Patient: sex M, age 59
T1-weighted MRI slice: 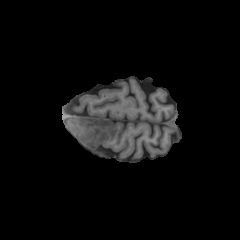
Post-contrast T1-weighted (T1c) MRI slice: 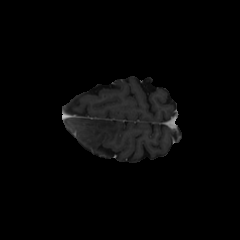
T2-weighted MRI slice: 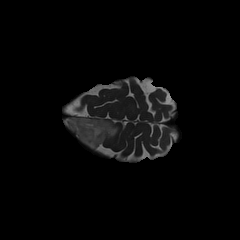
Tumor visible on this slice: yes
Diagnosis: Oligodendroglioma, IDH-mutant, 1p/19q-codeleted
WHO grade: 3